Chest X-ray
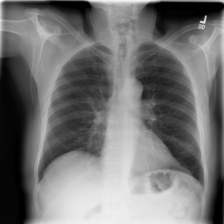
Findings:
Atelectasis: negative
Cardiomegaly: negative
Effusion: negative
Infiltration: negative
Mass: negative
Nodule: negative
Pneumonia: negative
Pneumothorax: negative
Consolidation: negative
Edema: negative
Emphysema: negative
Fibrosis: negative
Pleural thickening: negative
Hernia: negative